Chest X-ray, PA view. Patient: 61 years old, sex F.
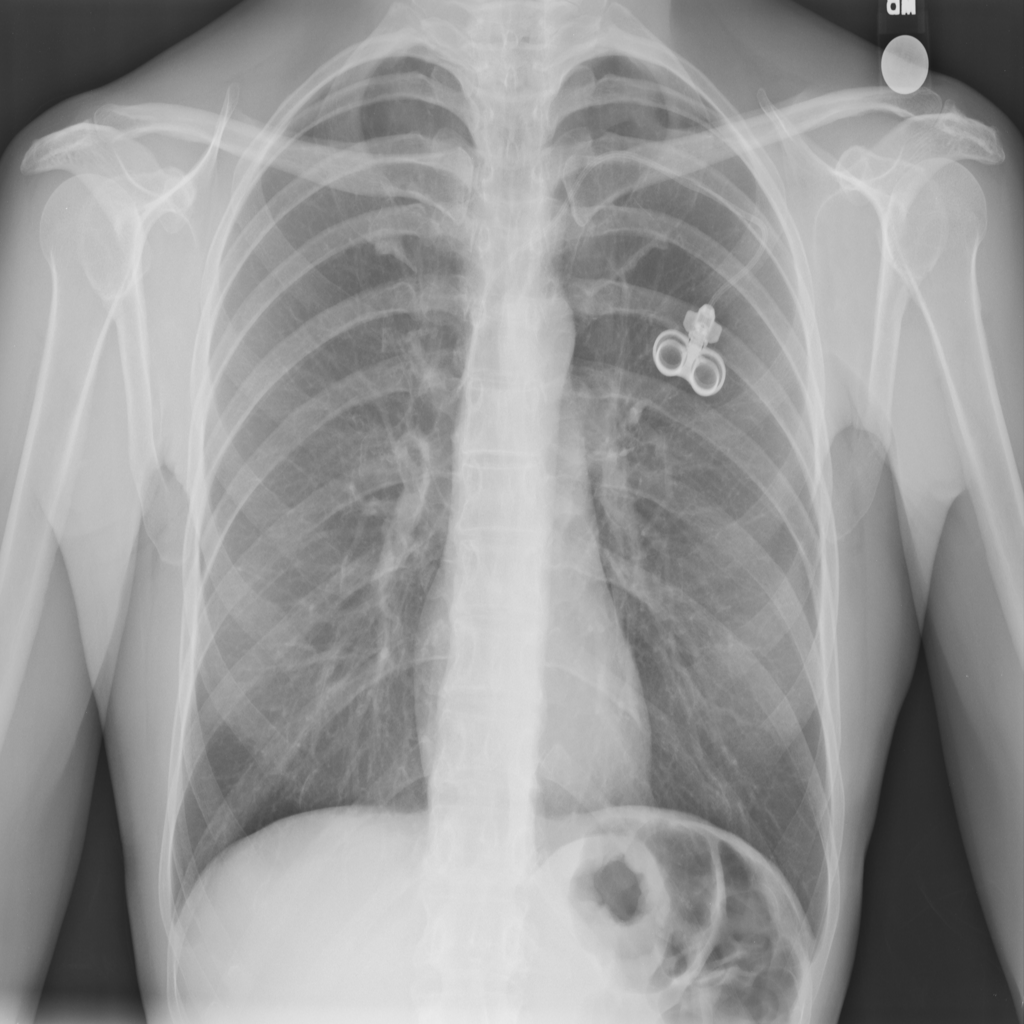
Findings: No Finding